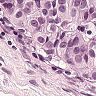
Metastatic tissue present: yes